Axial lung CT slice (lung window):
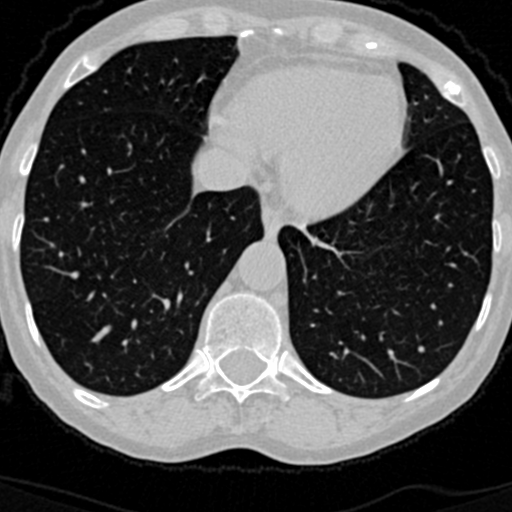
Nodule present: no